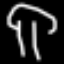
Label: mushroom